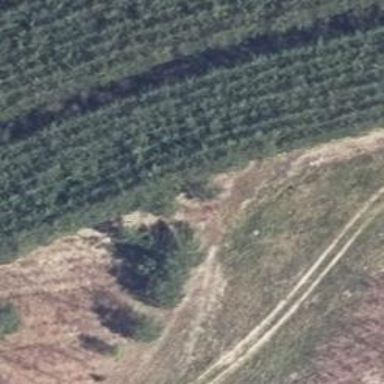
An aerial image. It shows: Hunting stand.